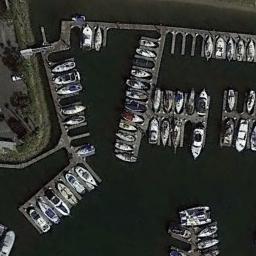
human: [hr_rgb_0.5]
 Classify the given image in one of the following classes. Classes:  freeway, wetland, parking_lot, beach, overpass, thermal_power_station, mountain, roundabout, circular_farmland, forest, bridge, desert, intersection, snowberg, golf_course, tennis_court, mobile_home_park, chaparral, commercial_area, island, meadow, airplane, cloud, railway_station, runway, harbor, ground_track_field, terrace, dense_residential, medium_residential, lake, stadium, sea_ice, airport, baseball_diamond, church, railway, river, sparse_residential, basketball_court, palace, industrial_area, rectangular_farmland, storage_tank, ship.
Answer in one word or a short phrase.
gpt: harbor